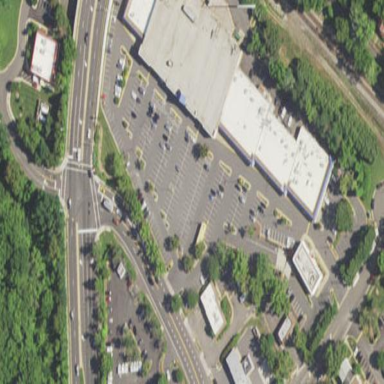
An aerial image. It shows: Commercial building housing supermarket.